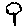
Label: tree